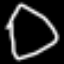
Label: octagon